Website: home-depot
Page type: customer-info-address
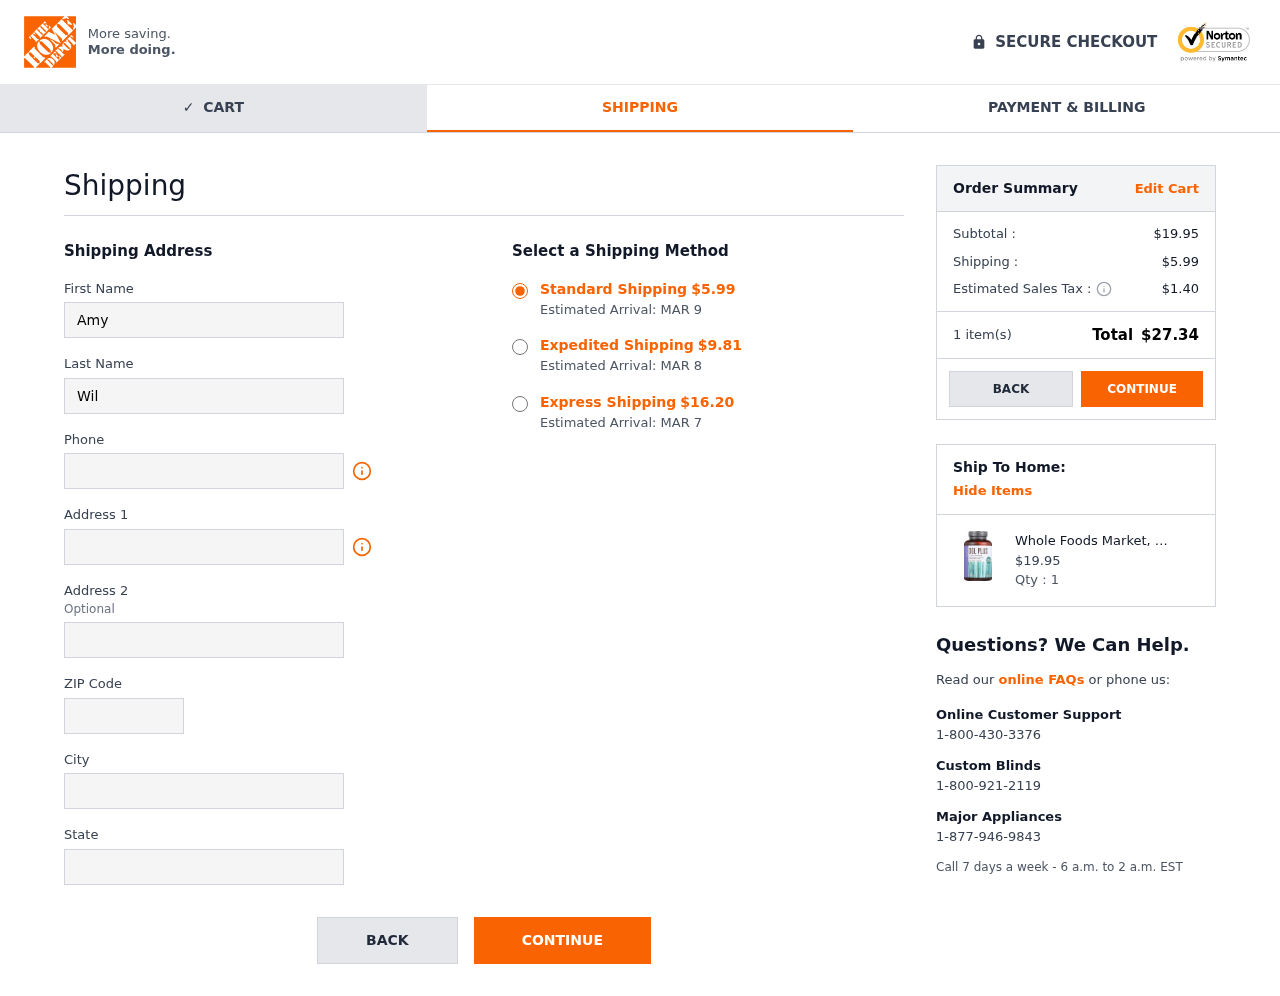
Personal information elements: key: PII_CITY
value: Fordfort
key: PII_FIRSTNAME
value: Amy
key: PII_LASTNAME
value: Williamson
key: PII_PHONE
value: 6268749112
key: PII_POSTCODE
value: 72467
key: PII_STATE
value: New Jersey
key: PII_STREET
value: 2191 Brooks Mountains Suite 956
Product elements: key: PRODUCT1_NAME
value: Whole Foods Market, DGL Plus, 100 ct
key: PRODUCT1_PRICE
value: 19.95
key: PRODUCT1_QUANTITY
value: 1
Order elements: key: ORDER_SHIPPING_COST
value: $5.99
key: ORDER_DELIVERY_DATE
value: Estimated Arrival: MAR 9
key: ORDER_SHIPPING_COST_EXPEDITED
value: $9.81
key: ORDER_DELIVERY_DATE_EXPEDITED
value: Estimated Arrival: MAR 8
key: ORDER_SHIPPING_COST_EXPRESS
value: $16.20
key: ORDER_DELIVERY_DATE_EXPRESS
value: Estimated Arrival: MAR 7
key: ORDER_SUBTOTAL
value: $19.95
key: ORDER_TAX
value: $1.40
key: ORDER_NUM_ITEMS
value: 1 item(s)
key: ORDER_TOTAL
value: $27.34